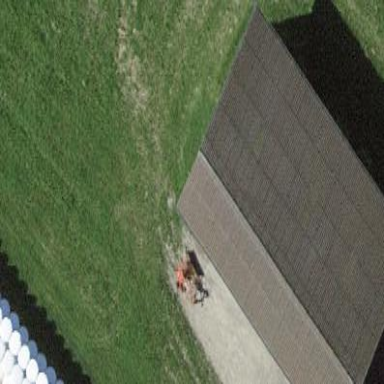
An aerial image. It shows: Shed building.